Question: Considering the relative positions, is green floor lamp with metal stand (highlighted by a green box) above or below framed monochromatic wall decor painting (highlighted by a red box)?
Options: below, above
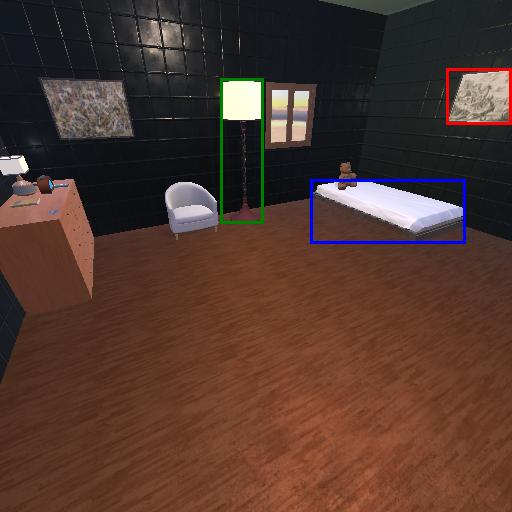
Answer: below